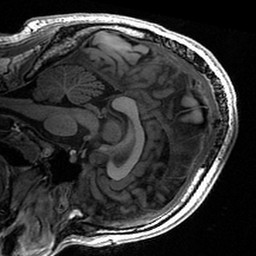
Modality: T1w
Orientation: sagittal
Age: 25
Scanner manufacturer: siemens
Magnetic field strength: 3 T
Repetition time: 2.4 s
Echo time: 0.00224 s